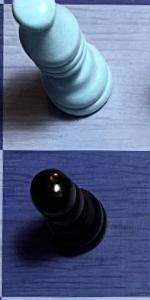
Label: Pawn_Black